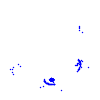
Particle: electron